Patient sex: M
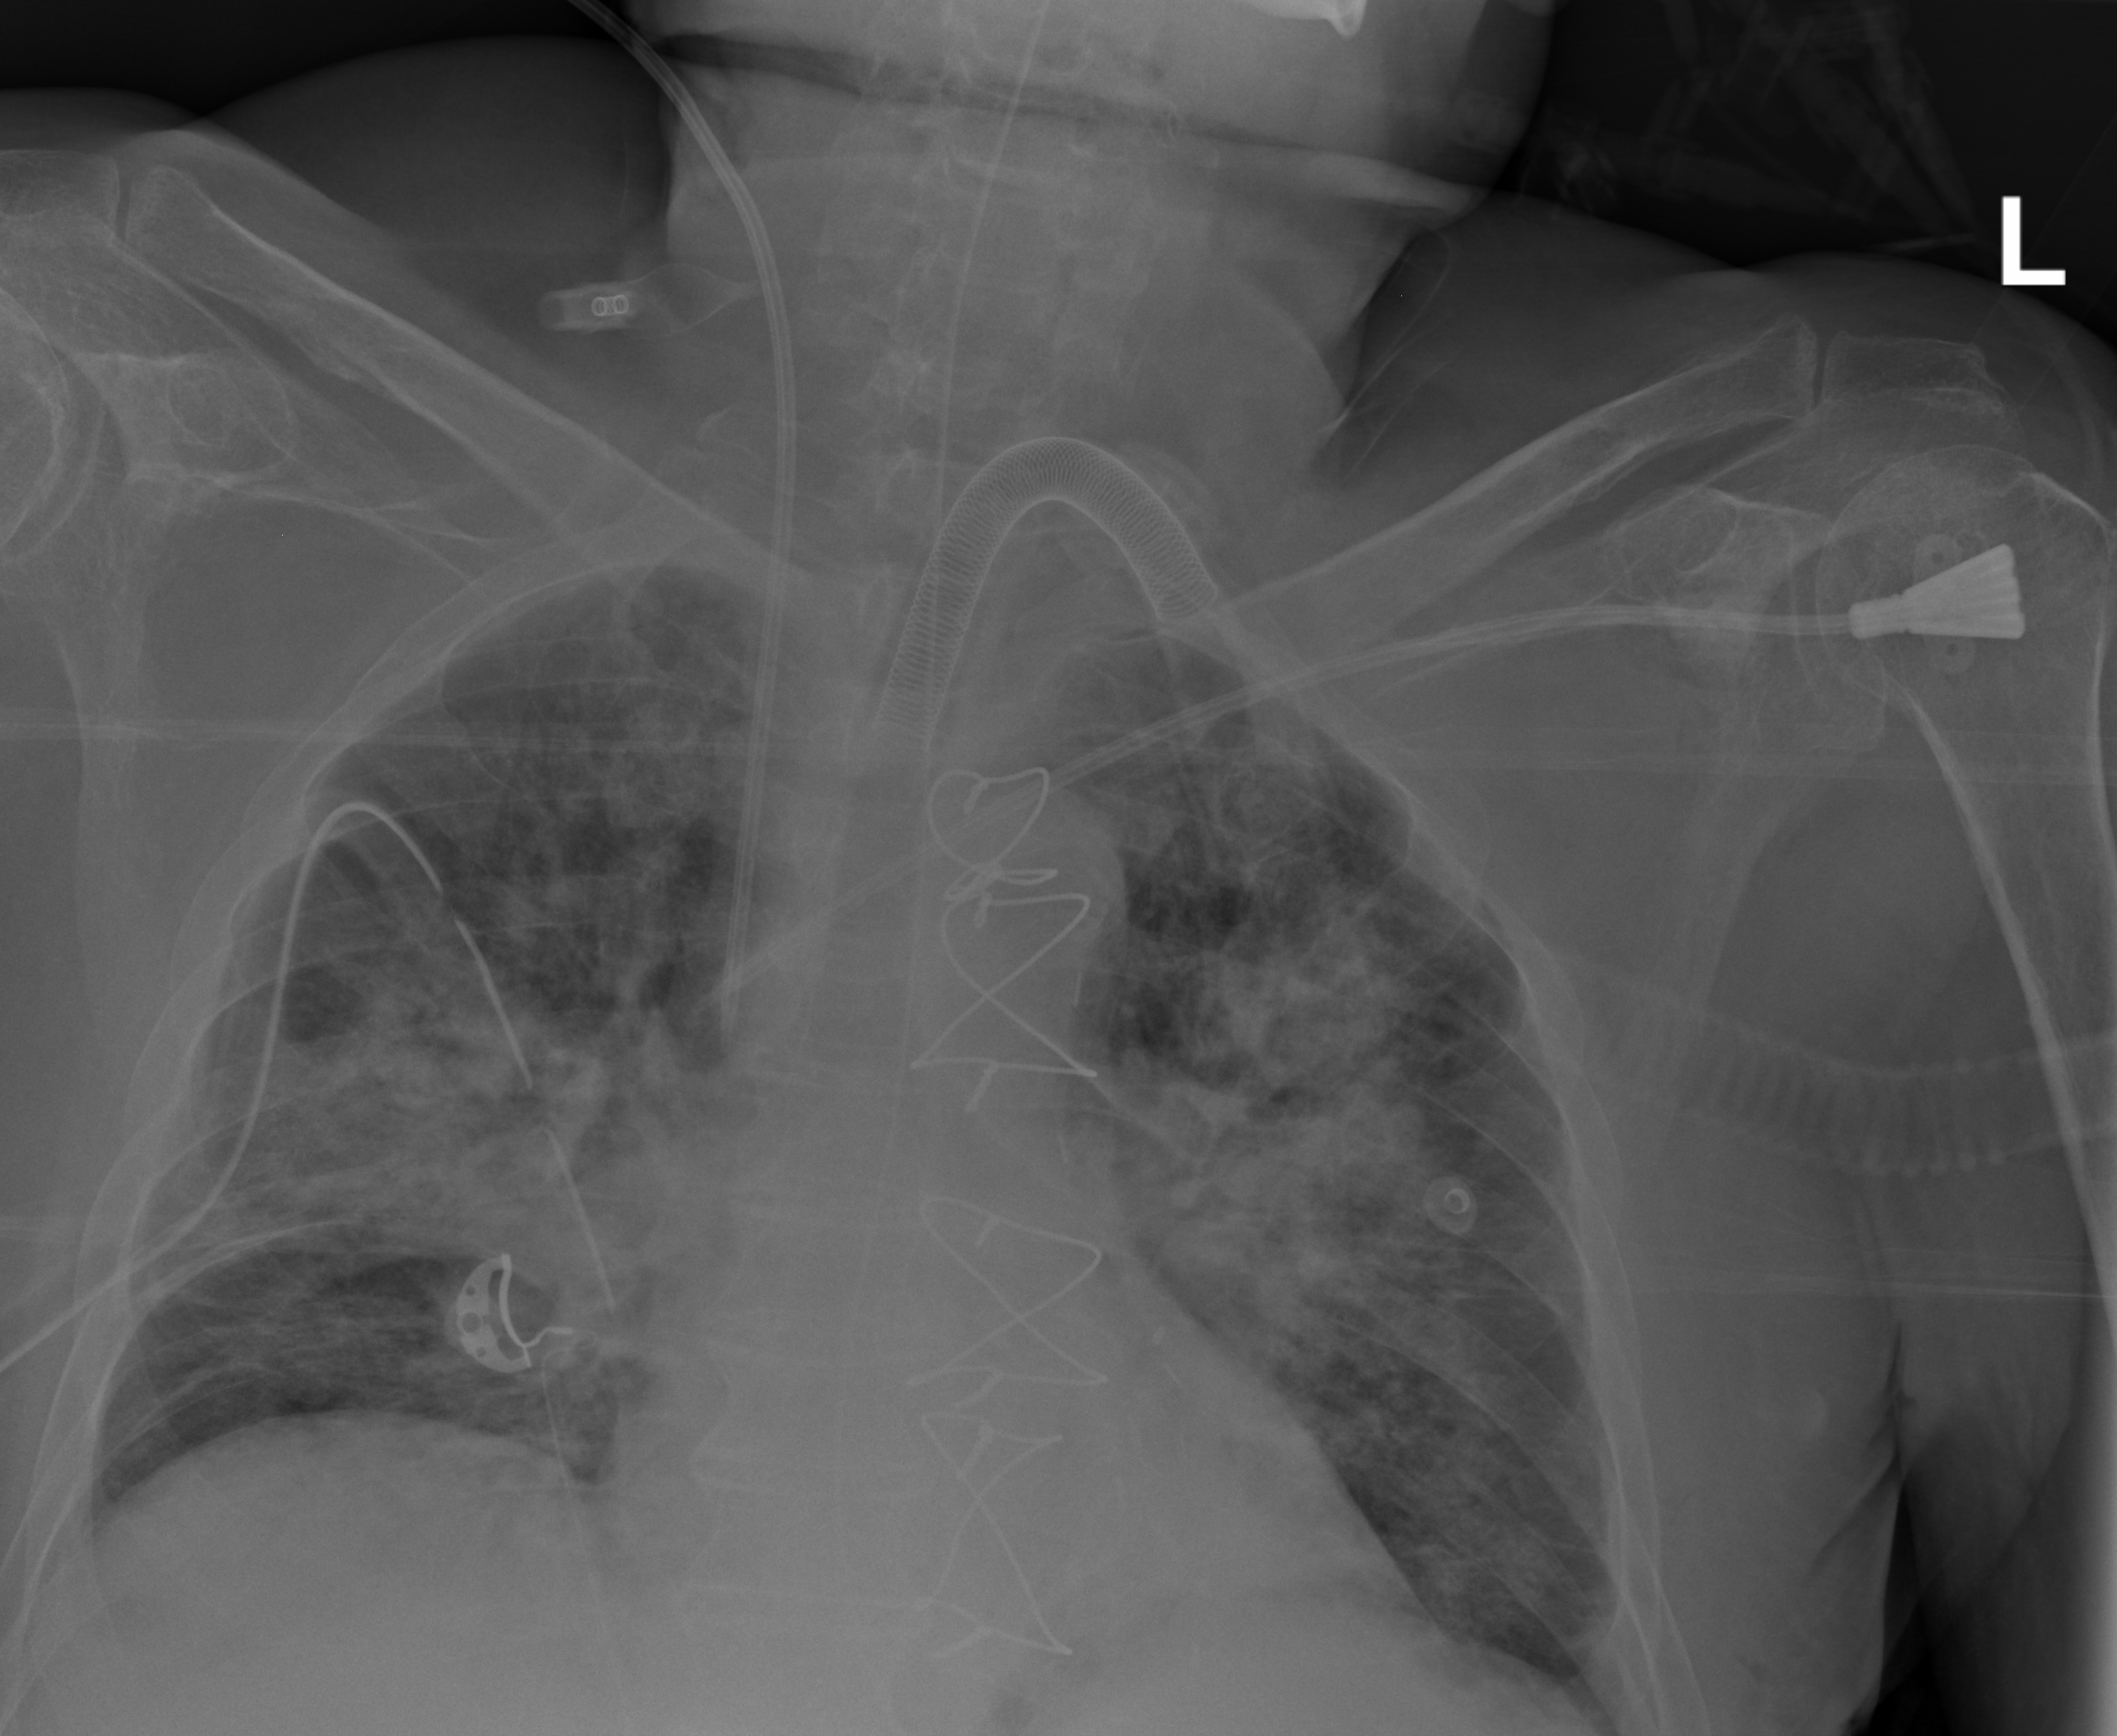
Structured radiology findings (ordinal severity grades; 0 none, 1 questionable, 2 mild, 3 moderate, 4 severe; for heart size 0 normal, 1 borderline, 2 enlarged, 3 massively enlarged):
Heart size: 0
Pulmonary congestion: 2
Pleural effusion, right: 0
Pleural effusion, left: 0
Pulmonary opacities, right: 3
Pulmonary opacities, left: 3
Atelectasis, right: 3
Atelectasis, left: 3